Question: How can I programmatically move the to the using '.AddRule (RelativeLayout.CENTER_VERTICAL);'?

'''
LinearLayout PO = (LinearLayout)RV .findViewById(R.id.LL1);
EditText ET = new EditText(getActivity());
ET.setId(1);
ET.setHint("Your name");
ET.setInputType(0x00000061);
ET.setLayoutParams(new RelativeLayout.LayoutParams(RelativeLayout.LayoutParams.FILL_PARENT, RelativeLayout.LayoutParams.WRAP_CONTENT));
ET.setPadding(40,20,40,20);
ET.setGravity(Gravity.CENTER_VERTICAL | Gravity.CENTER_HORIZONTAL);
//ET.addRule(RelativeLayout.CENTER_VERTICAL);
PO.addView(ET);
'''
'.addRule' lit.
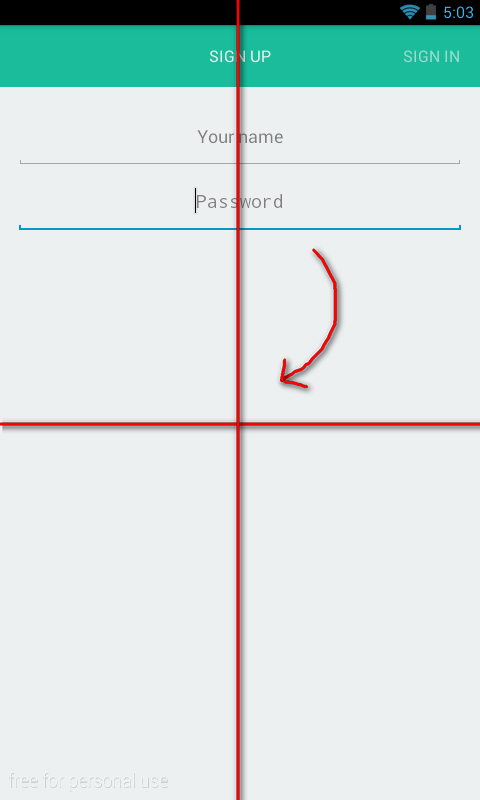
Answer: Before doing that programmatically you'd better try to build your UI in the layout.xml and only then do that things programmatically.
There should be relative layout in your layout.xml.
'''
<?xml version="1.0" encoding="utf-8"?>
<RelativeLayout
...
'''
Your edittext should be inside relative layout in order to apply RelativeLayout.LayoutParams to it. And your code will look like that:
'''
RelativeLayout PO = (RelativeLayout)RV .findViewById(R.id.RL1);
RelativeLayout.LayoutParams params = new RelativeLayout.LayoutParams
((int) LayoutParams.WRAP_CONTENT, (int) LayoutParams.WRAP_CONTENT);
params.addRule(RelativeLayout.CENTER_VERTICAL);
ET.setLayoutParams(params);
'''
Also you may found helpful the last answer in the following link:
<URL>